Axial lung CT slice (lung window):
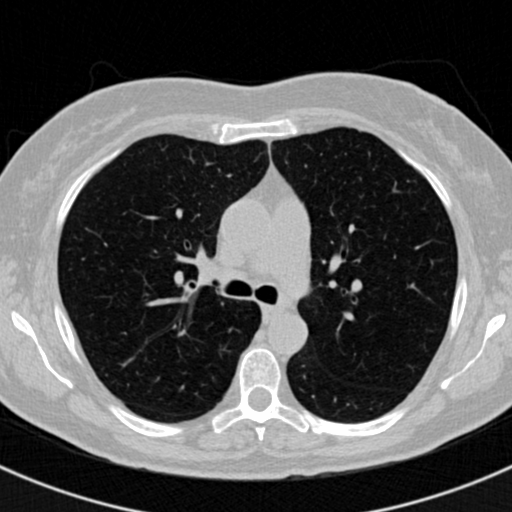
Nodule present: no